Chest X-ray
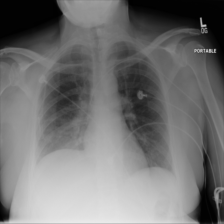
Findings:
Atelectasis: negative
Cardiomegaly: negative
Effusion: positive
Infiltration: negative
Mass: negative
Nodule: negative
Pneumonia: negative
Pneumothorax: negative
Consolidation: negative
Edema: negative
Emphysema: negative
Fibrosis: negative
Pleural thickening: negative
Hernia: negative